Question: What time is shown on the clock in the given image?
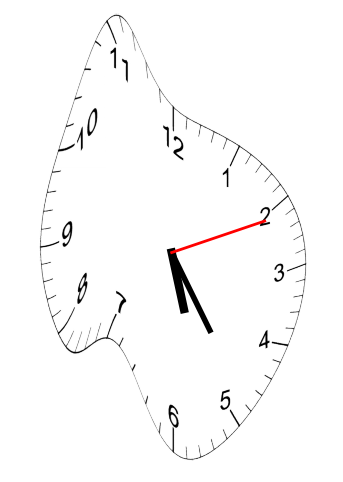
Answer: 05:24:11